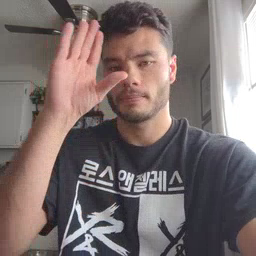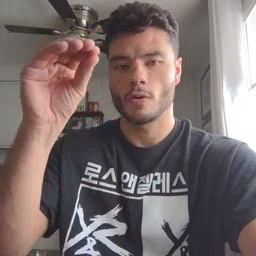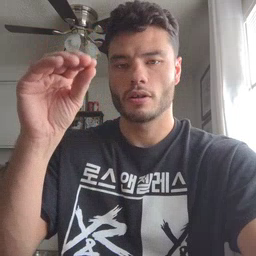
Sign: boy